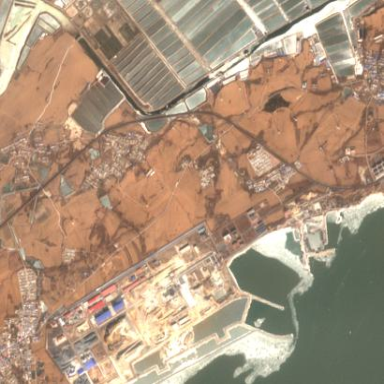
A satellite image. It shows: Industrial area with nuclear power plant generating electricity.